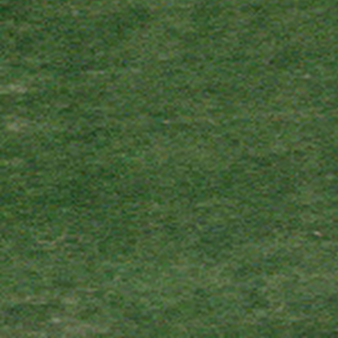
Label: other